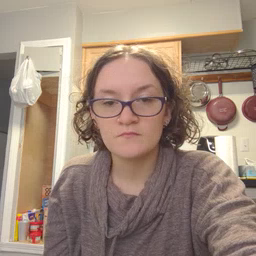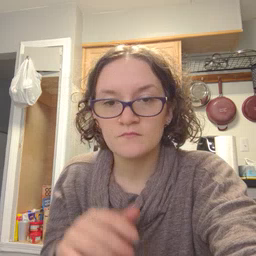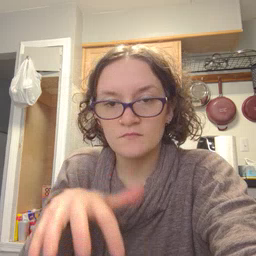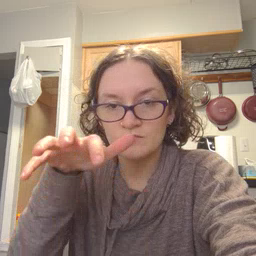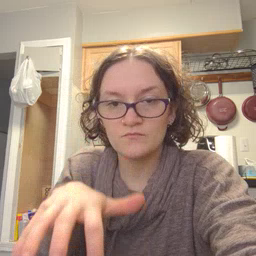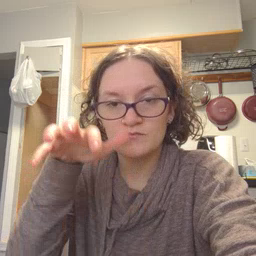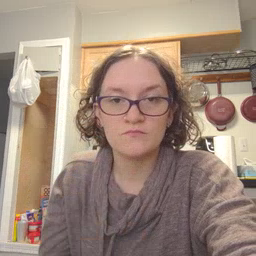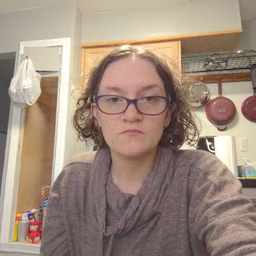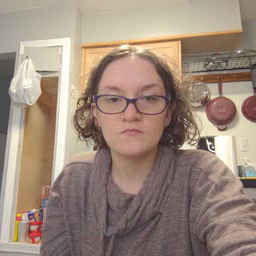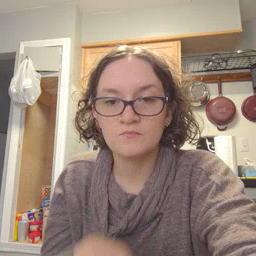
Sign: alligator